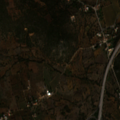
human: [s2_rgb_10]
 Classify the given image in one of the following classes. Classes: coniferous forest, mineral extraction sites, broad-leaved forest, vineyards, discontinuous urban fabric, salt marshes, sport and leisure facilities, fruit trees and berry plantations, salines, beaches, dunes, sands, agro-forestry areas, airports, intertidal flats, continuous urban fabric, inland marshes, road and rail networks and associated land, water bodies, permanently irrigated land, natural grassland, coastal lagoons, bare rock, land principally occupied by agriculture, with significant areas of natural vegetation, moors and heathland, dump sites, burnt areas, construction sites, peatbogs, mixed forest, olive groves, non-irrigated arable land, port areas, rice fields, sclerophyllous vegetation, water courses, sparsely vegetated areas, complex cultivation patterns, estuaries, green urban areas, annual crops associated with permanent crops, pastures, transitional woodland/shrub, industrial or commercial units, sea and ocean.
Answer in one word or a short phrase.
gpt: olive groves, sclerophyllous vegetation